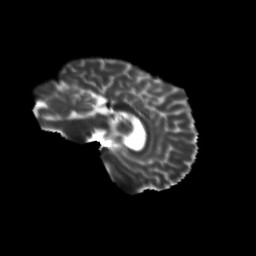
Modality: T2w
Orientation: sagittal
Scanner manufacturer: siemens
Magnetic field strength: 3 T
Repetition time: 9.2 s
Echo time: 0.084 s